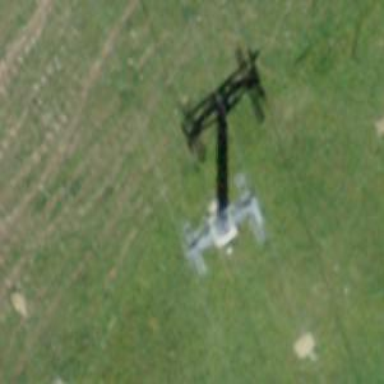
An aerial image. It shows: Pylon for aerialway.